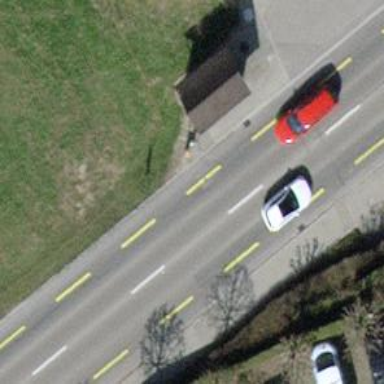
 serving as platform for public transportation."